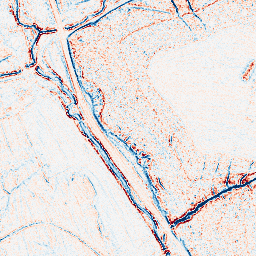
Category: edge_preserving
Decomposition family: bilateral
Decomposition parameters: d: 5
sigma_color: 150
sigma_space: 50
Upsampling method: cubic_mitchell
Upsampling parameters: scale: 4
Upsampling scale: 4